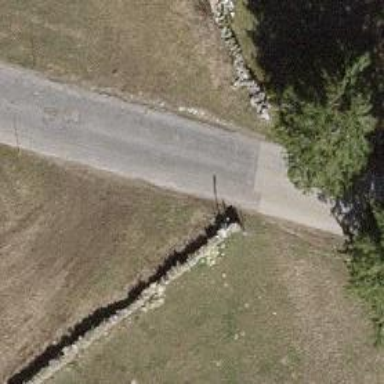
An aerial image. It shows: Wall made of dry stone.